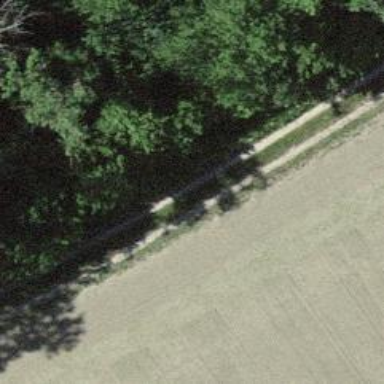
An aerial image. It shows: Track road with grade3 tracktype.